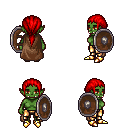
a pixel art fantasy rpg character, female body template, orc, green skin, brown cape, gold greaves, red ponytail hairstyle, gold boots, shield, four views (front, back, left, right), 2x2 character sprite sheet, small pixel art, hard edges, no anti-aliasing